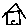
Label: house